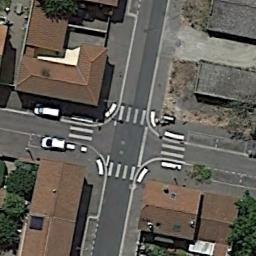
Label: intersection